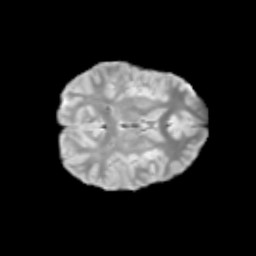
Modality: T2w
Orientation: axial
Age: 11
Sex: female
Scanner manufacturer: siemens
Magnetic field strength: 3 T
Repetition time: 3.8 s
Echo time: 0.07 s